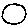
Label: moon